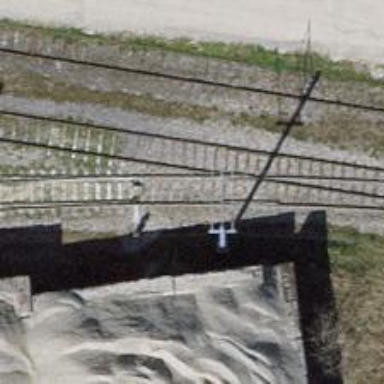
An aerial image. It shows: Railway switch.